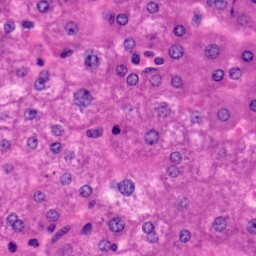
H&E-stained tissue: Liver